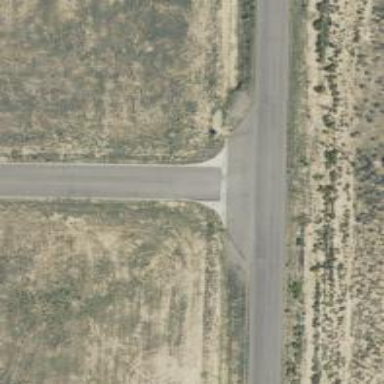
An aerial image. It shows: Stop road.